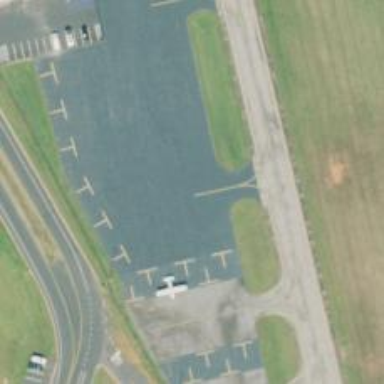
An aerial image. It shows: Image of taxiway at airport.